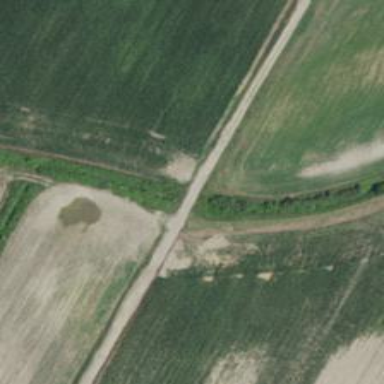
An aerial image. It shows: Culvert tunnel.